Field crop: maize
Growth stage: 2
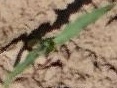
Species: maize